Question: I'm using <URL> module.So my question is how can I get the drop down's change value ? At this moment it's not working.Please check the below plunk.Thanks in advance.
'''
<div ng-controller="Ctrl" style="margin: 50px">
<a href="#" editable-select="user.status" e-ng-options="s.value as s.text for s in statuses" e-ng-change="myAlert(user.status)">
{{ showStatus() }}
</a>
<br><br>
debug: {{ user | json }}
</div>
'''
<URL>
I need to hide the left hand text box ('Name's column') according to the value of drop down (when user selects it).Could you tell me how to do that ?
<URL>

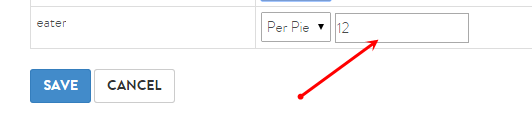
Answer: Here's a quick example forked from your fiddle, change the dropdown to 1:
<URL>
'''
$scope.Selected = 0;
$scope.Hidden = false;
$scope.HideNameColumn = function(val) {
if(parseInt(val) == 1){
$scope.Hidden = true;
}
else{
$scope.Hidden = false;
}
}
'''
EDIT:
Done : <URL>
<URL>